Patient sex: M
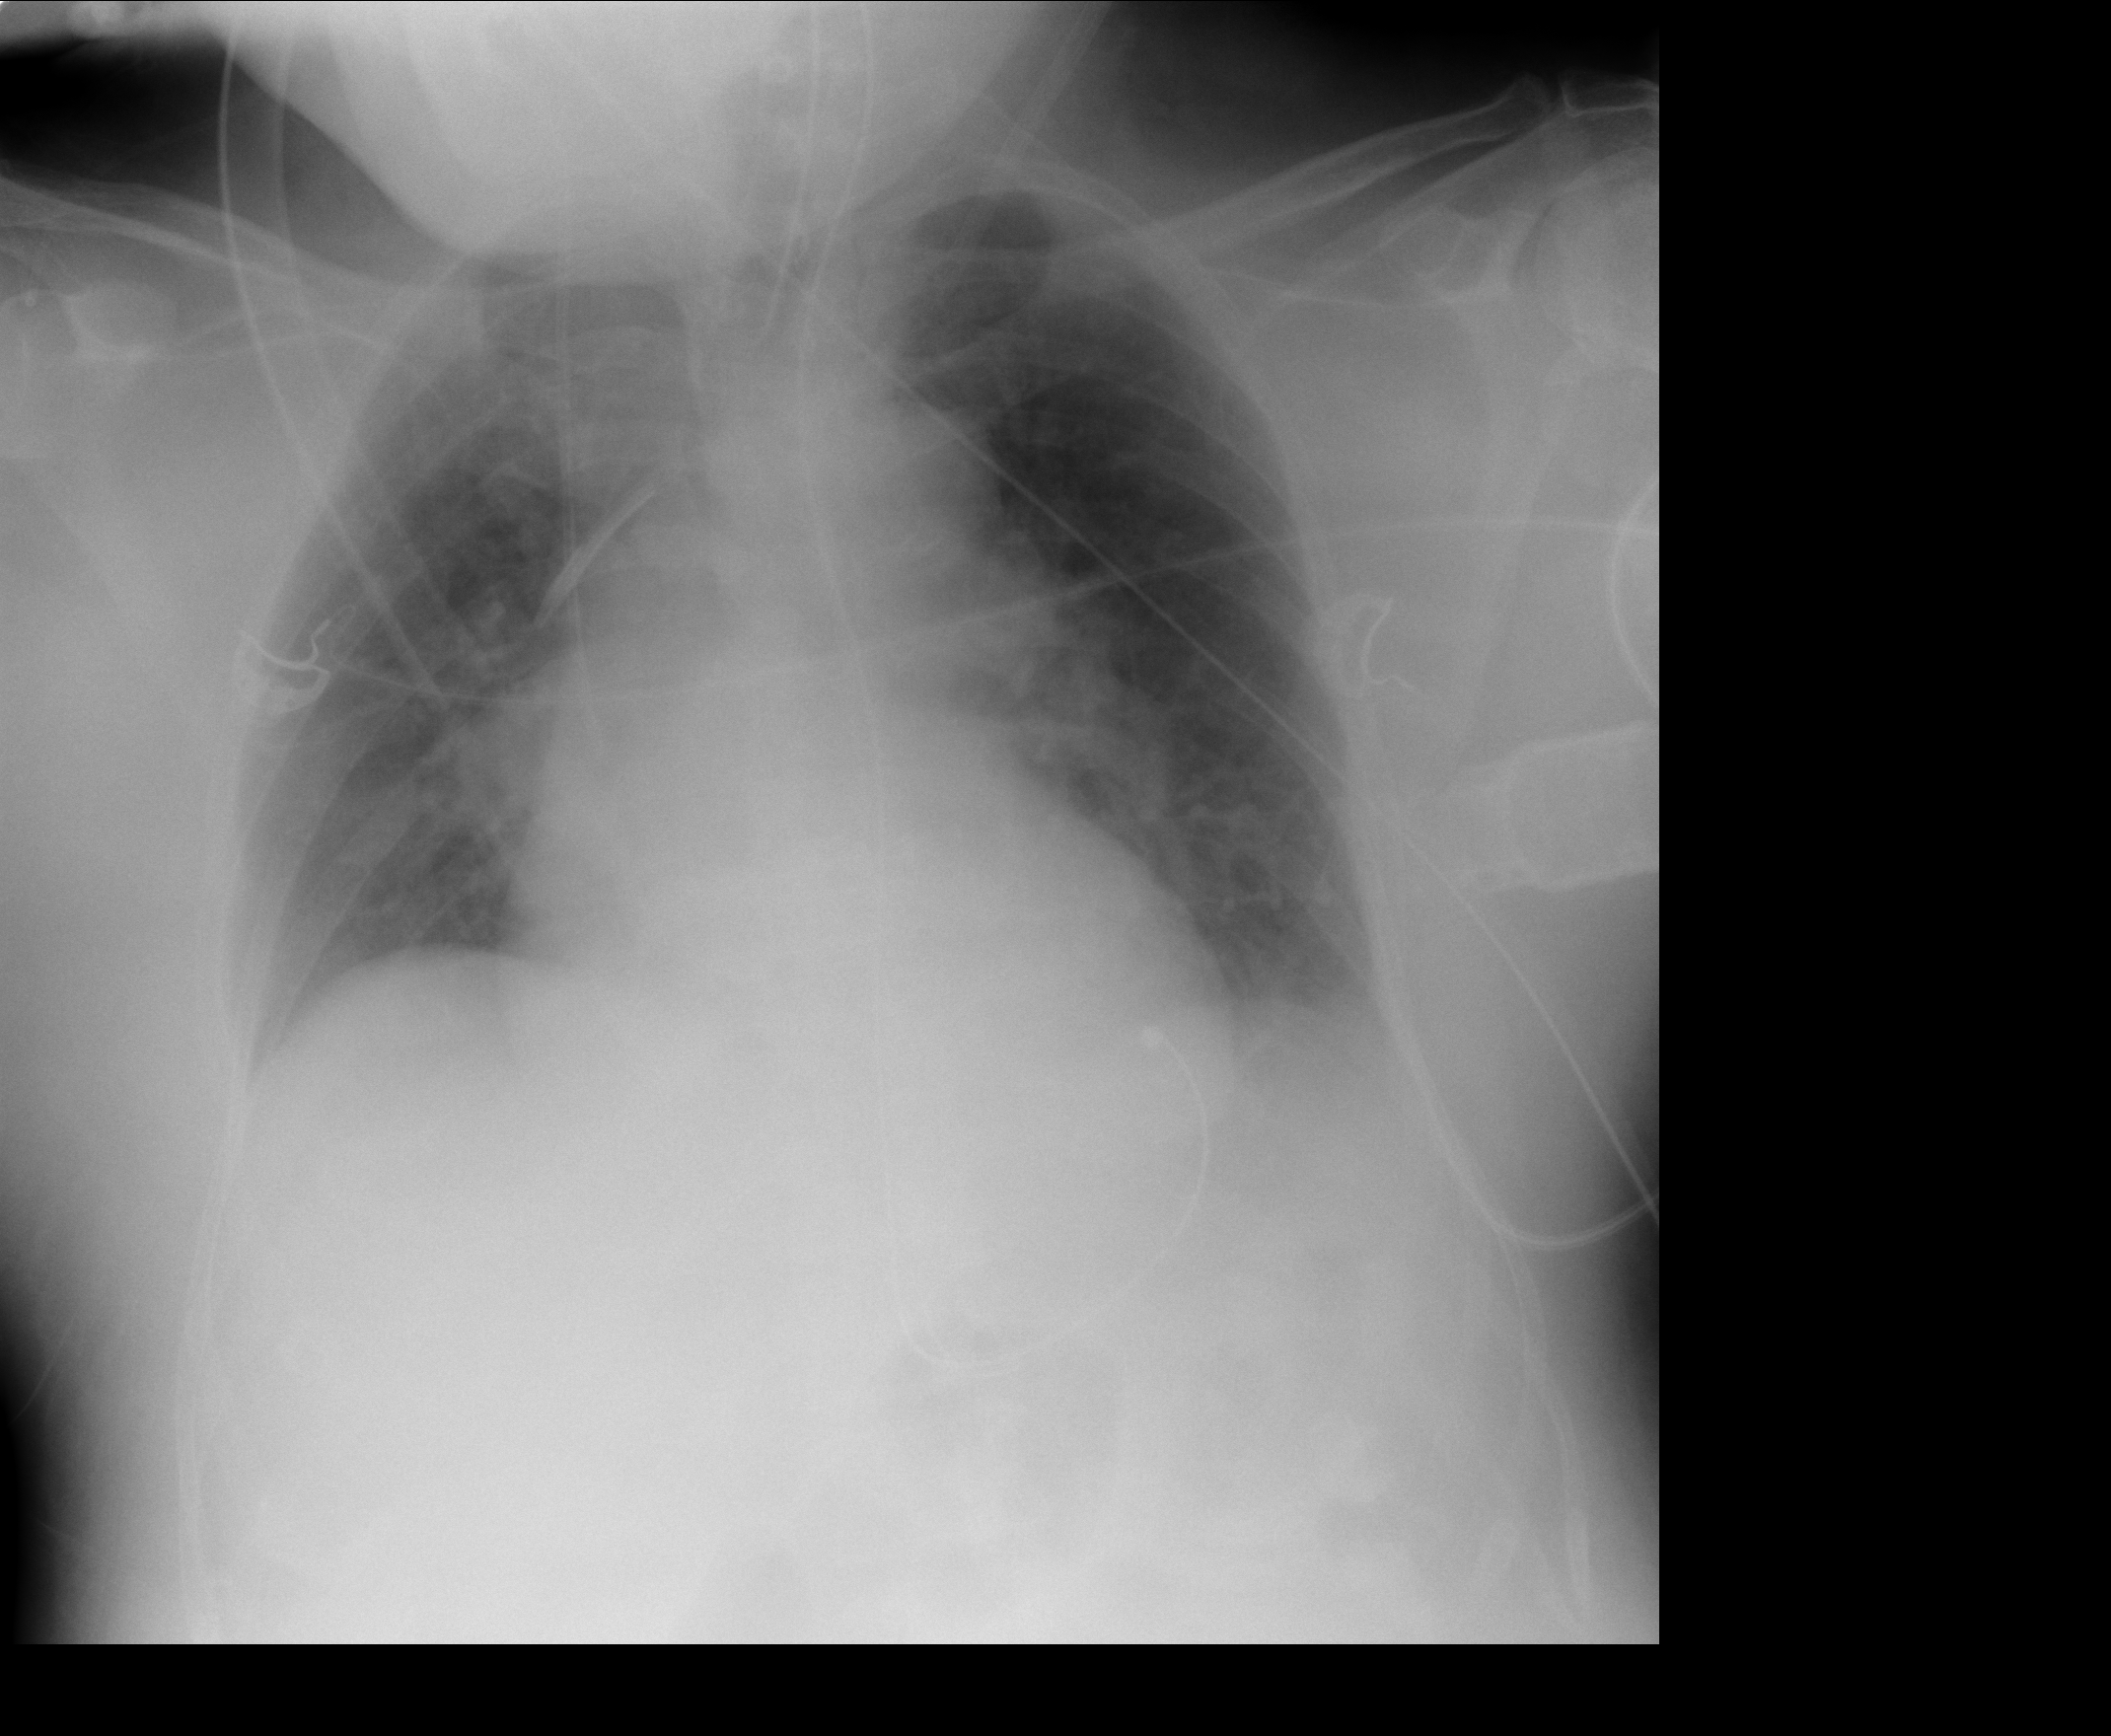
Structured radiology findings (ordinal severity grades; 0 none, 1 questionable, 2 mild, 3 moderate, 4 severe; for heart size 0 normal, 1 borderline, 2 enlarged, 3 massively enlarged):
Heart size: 2
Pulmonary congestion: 2
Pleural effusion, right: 0
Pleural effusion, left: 1
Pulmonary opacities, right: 0
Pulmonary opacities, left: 0
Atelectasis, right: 2
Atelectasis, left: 2